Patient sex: M
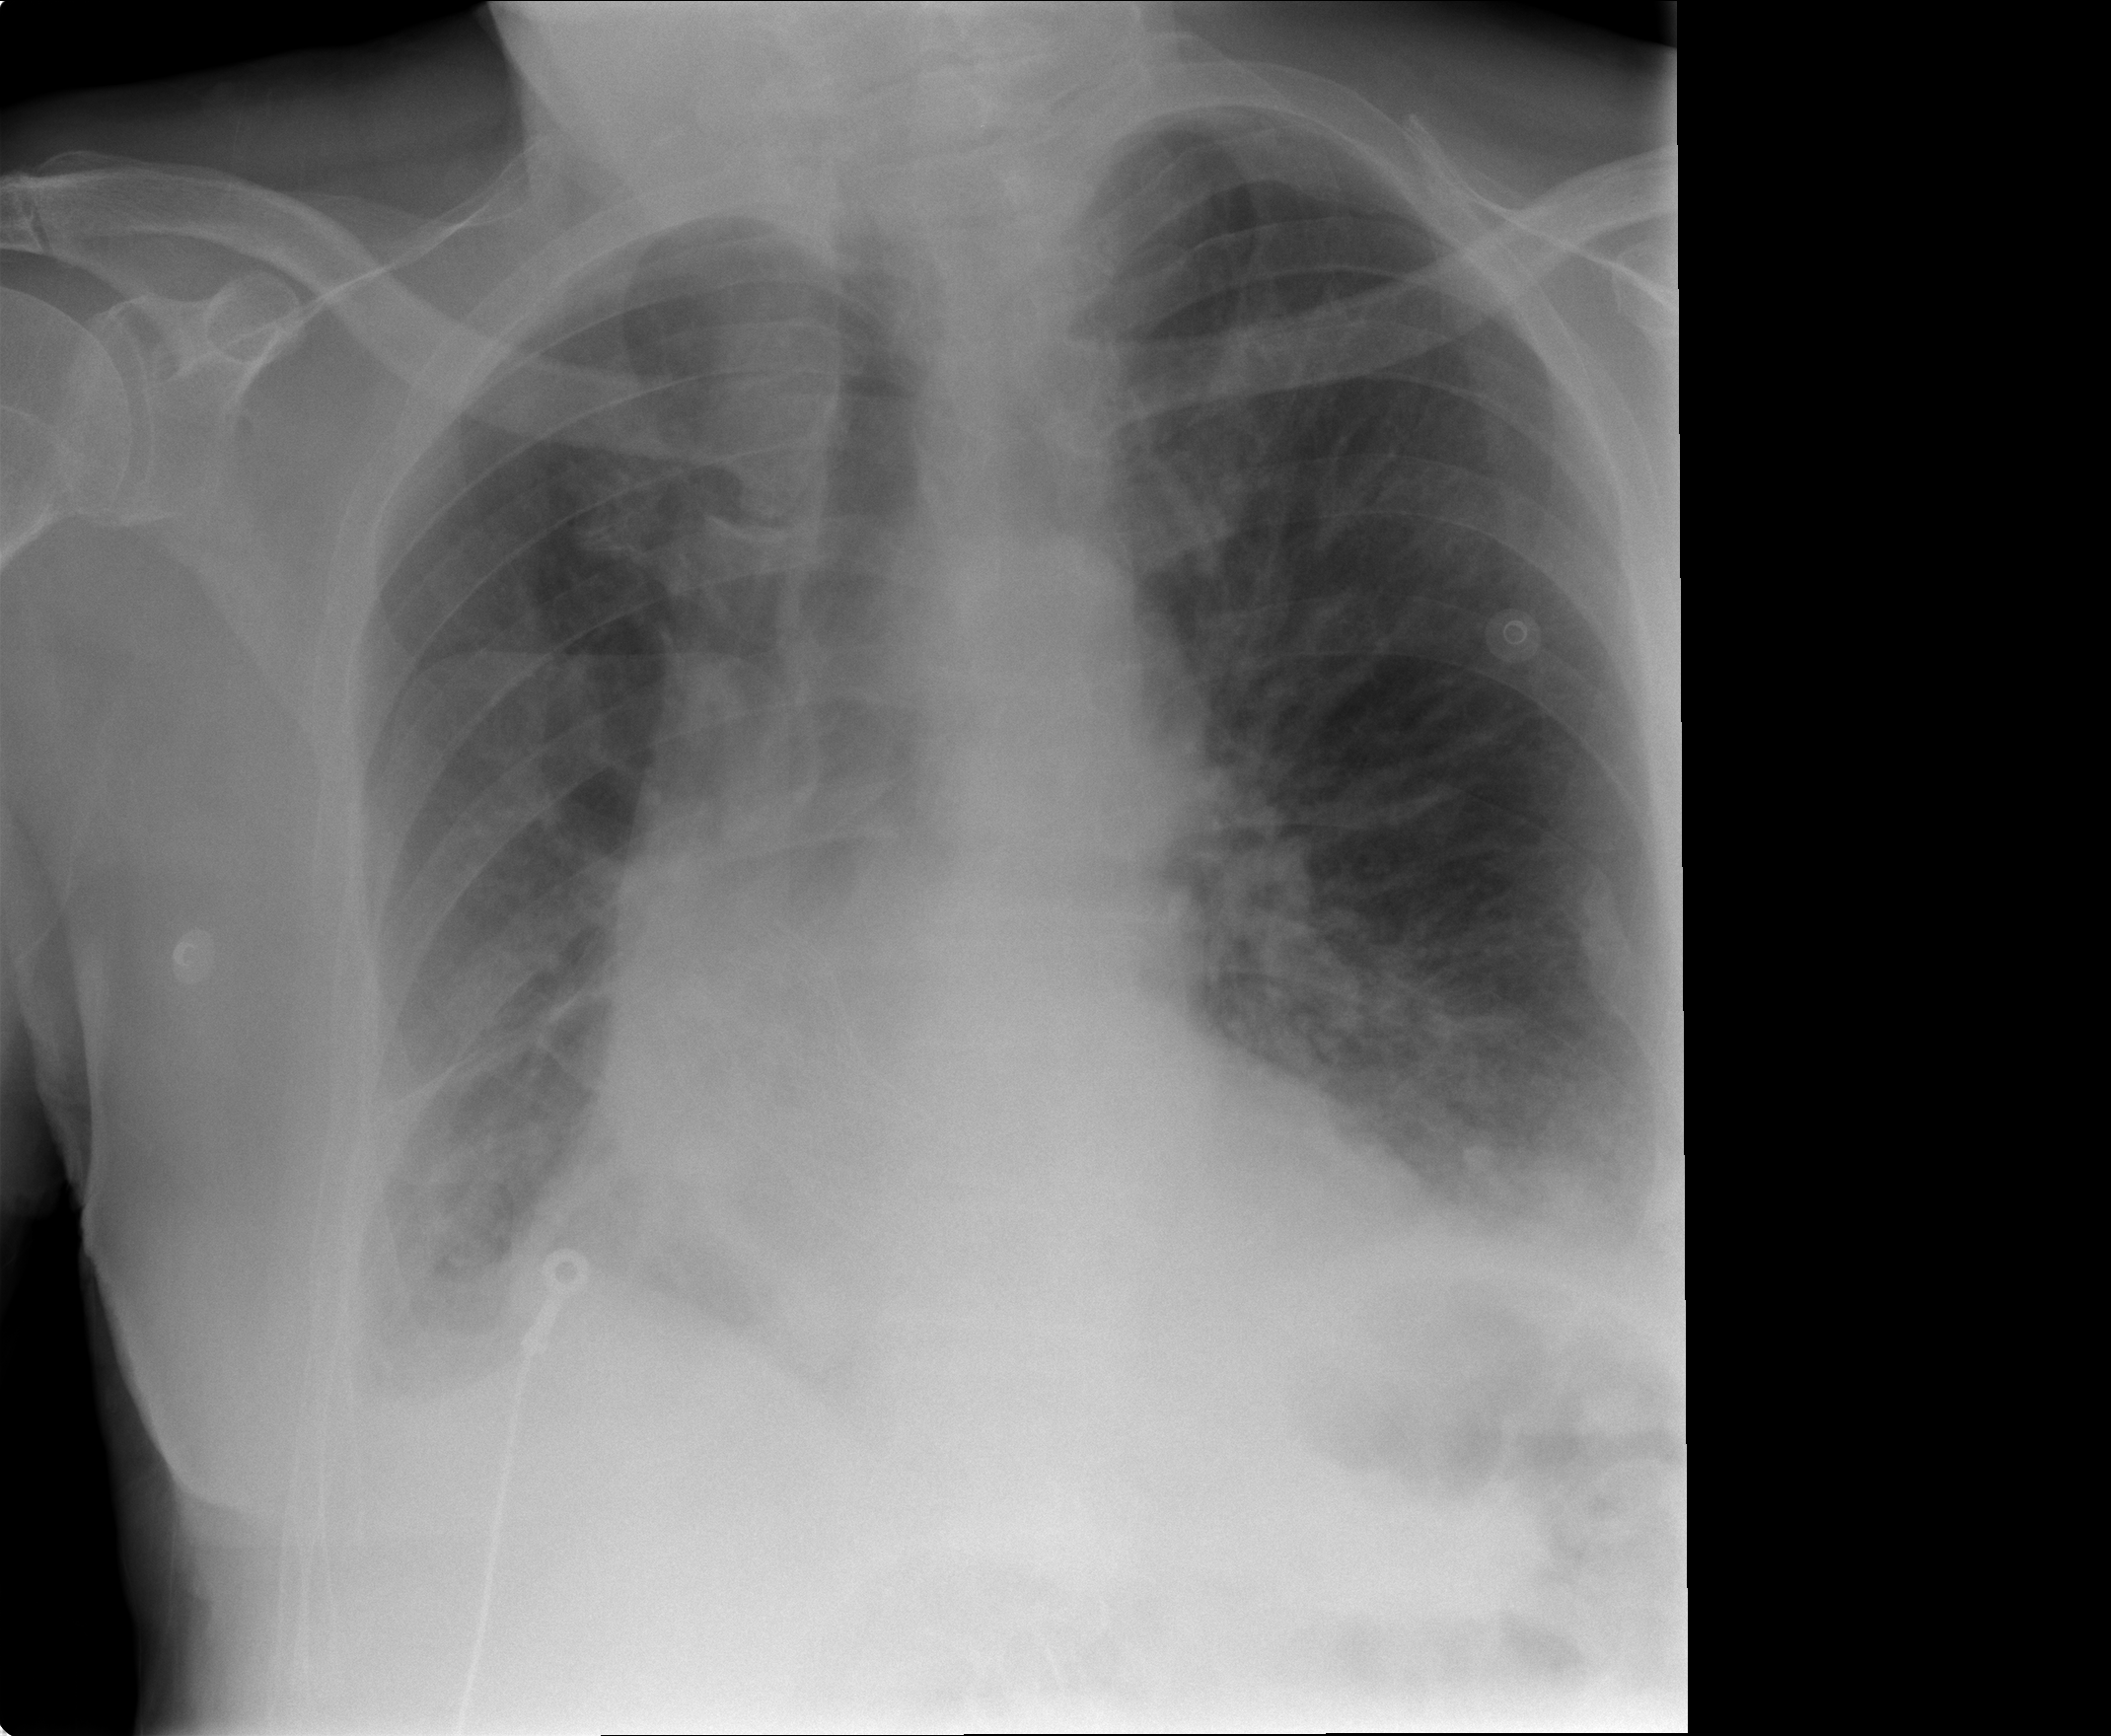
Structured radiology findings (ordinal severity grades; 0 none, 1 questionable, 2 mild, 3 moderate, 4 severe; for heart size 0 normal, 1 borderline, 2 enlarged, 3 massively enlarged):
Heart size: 2
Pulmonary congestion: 2
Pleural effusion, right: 1
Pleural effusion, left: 1
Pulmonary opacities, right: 0
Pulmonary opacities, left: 0
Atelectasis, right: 2
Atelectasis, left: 1